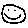
Label: smiley face